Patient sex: M
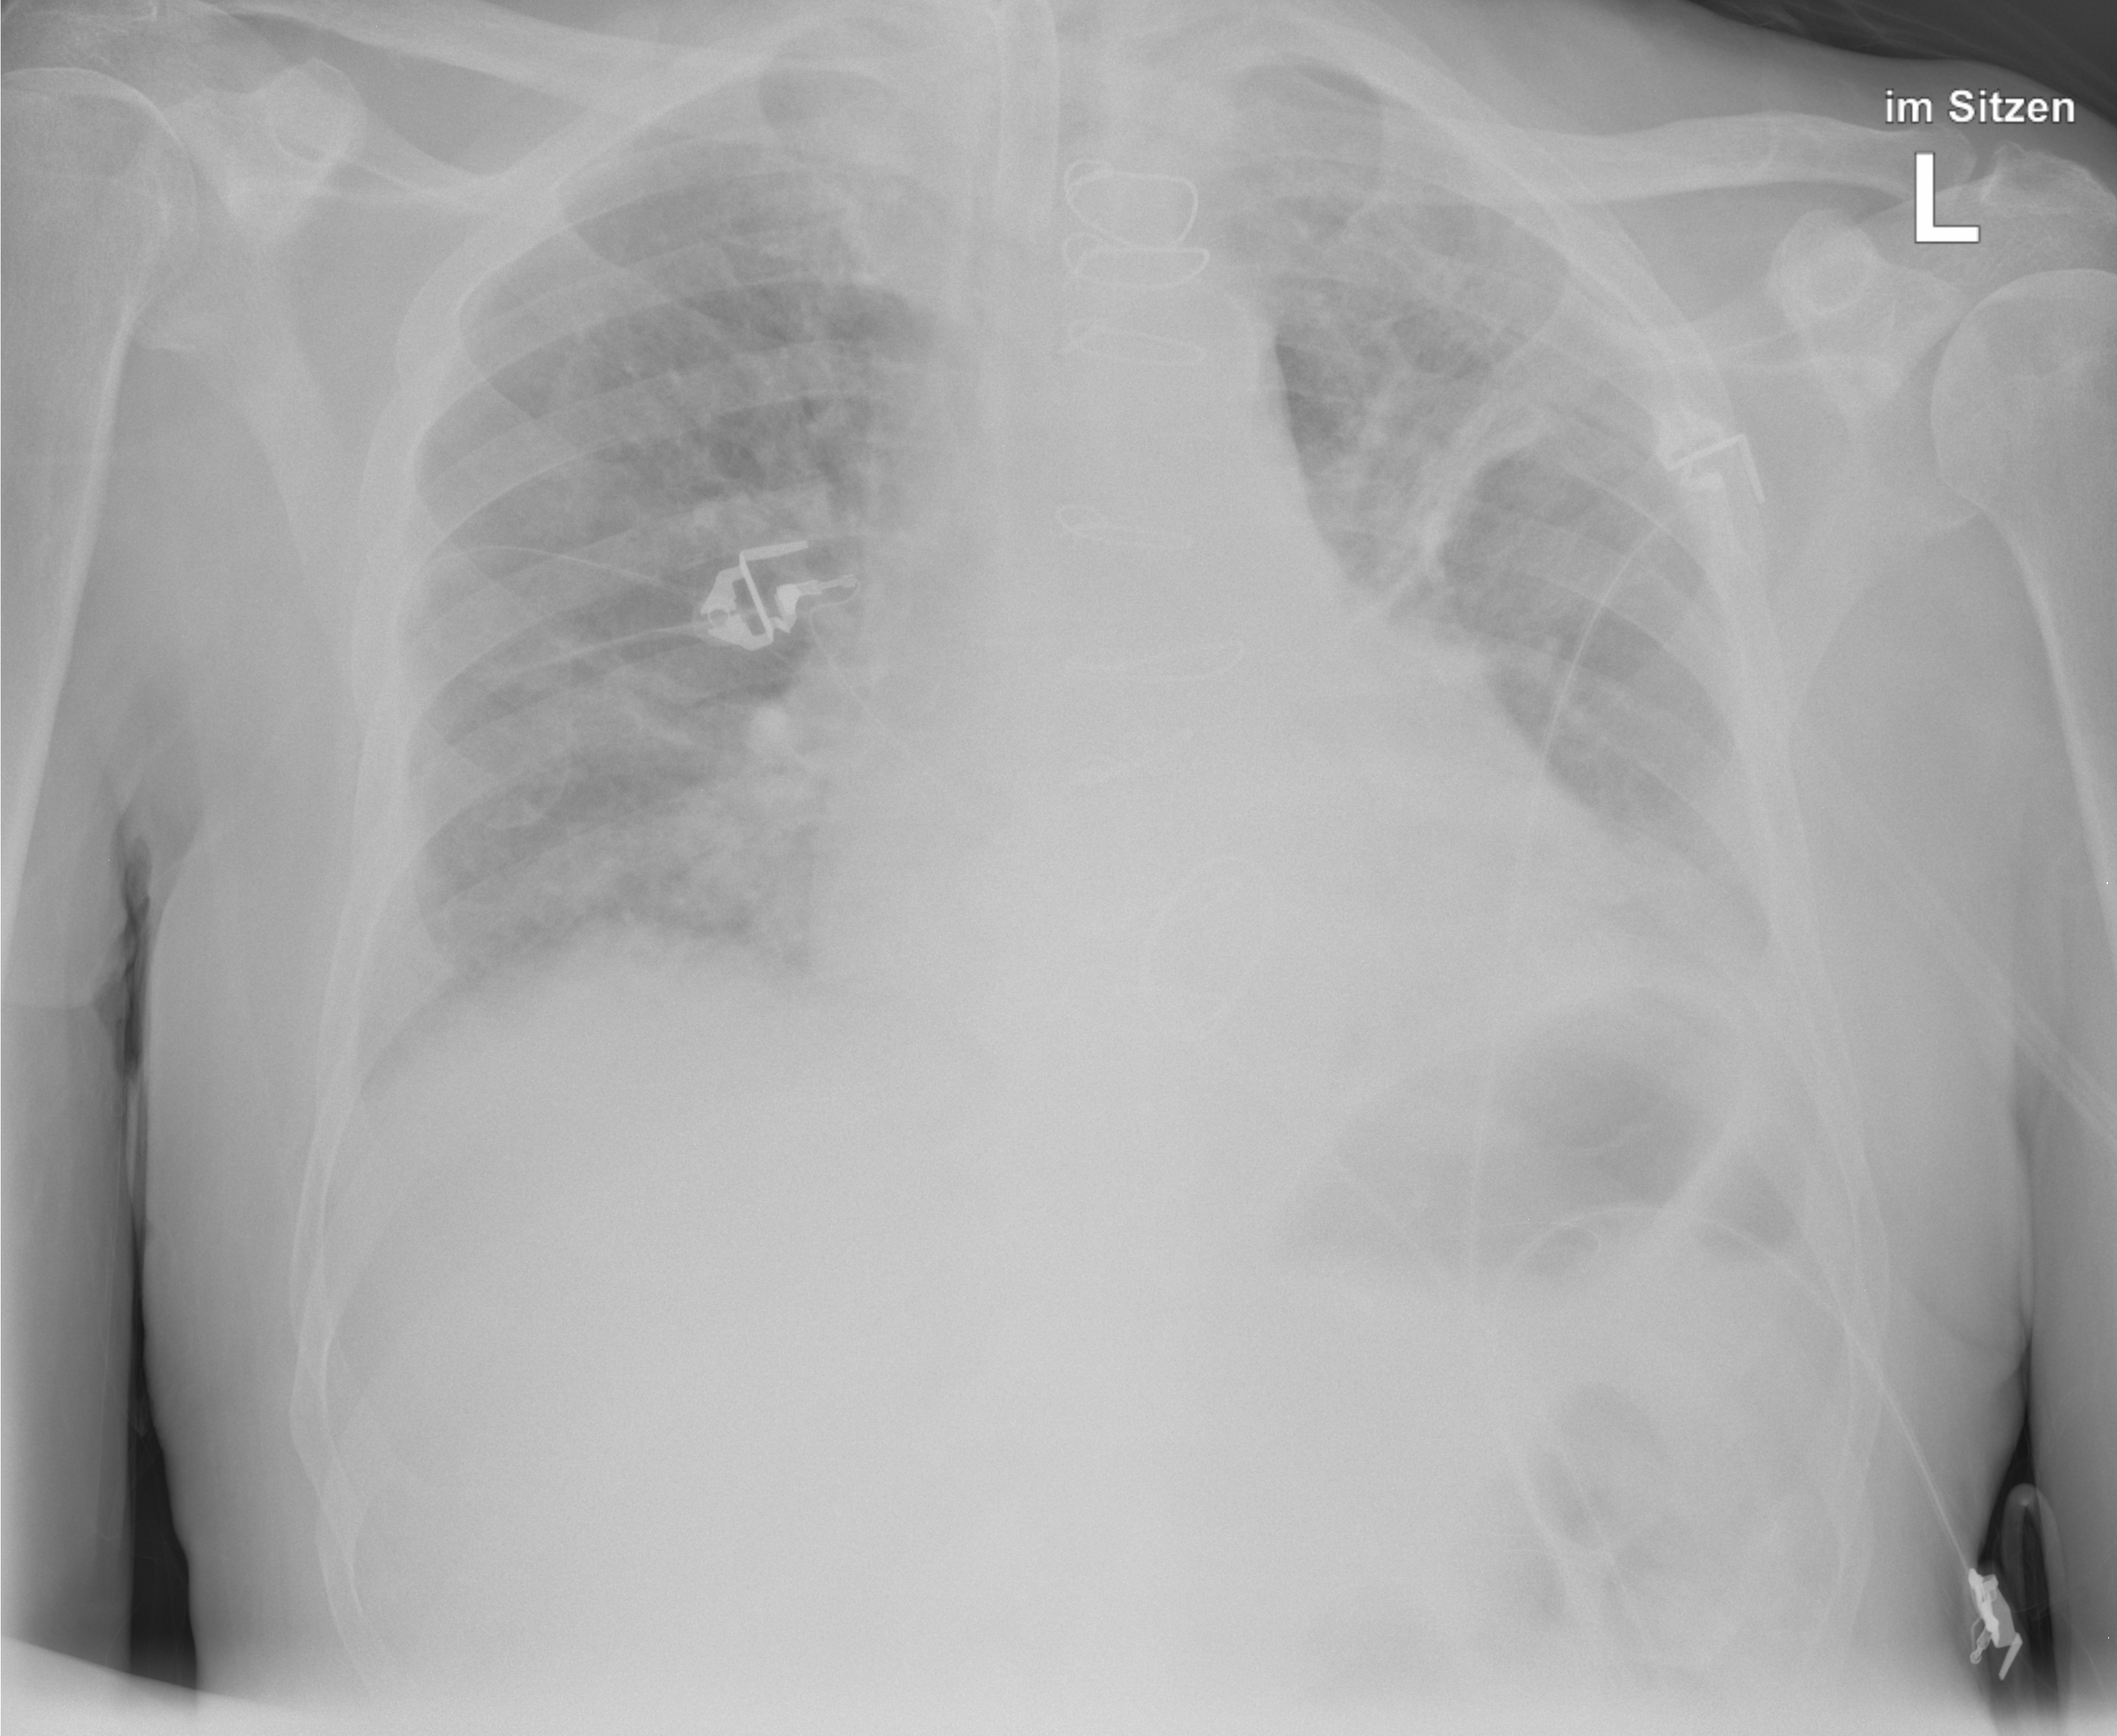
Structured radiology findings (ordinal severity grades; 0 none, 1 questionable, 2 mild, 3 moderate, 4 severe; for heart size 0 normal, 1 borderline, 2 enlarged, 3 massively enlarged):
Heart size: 0
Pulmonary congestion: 2
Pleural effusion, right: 0
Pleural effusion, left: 2
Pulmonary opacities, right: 3
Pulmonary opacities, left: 2
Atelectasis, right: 2
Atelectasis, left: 2